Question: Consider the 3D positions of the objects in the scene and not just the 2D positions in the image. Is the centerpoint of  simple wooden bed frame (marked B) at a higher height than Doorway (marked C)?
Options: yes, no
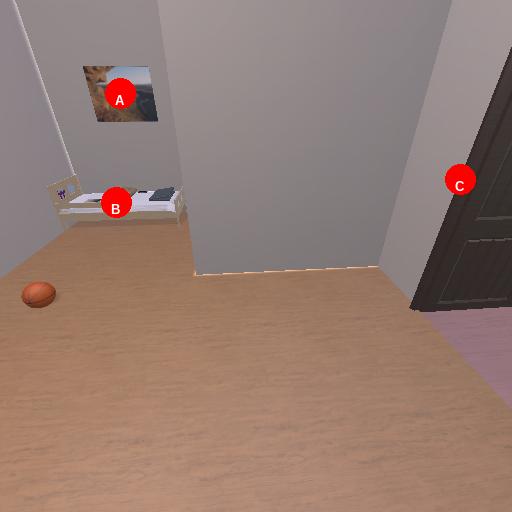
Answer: yes